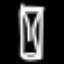
Label: hourglass